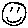
Label: smiley face